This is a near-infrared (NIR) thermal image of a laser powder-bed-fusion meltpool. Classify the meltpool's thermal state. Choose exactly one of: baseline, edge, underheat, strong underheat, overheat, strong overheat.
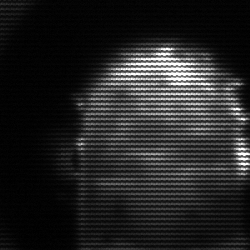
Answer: baseline